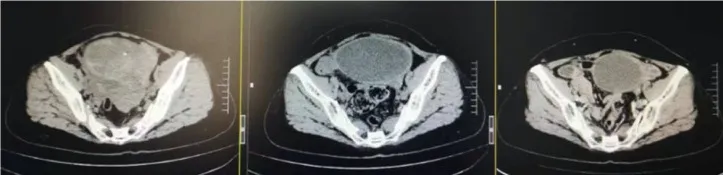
Changes in lesions: After the triple therapy, the CT showed a significantly smaller pelvic mass. (B) Pelvic mass after the triple therapy.
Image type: radiology (ct)